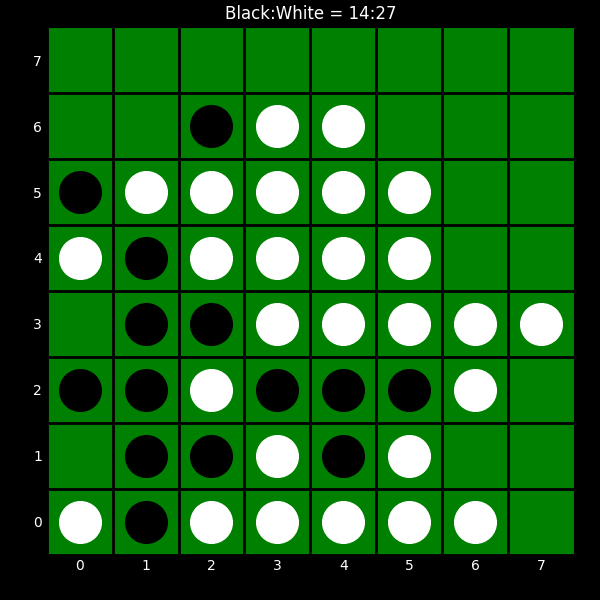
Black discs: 14
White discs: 27